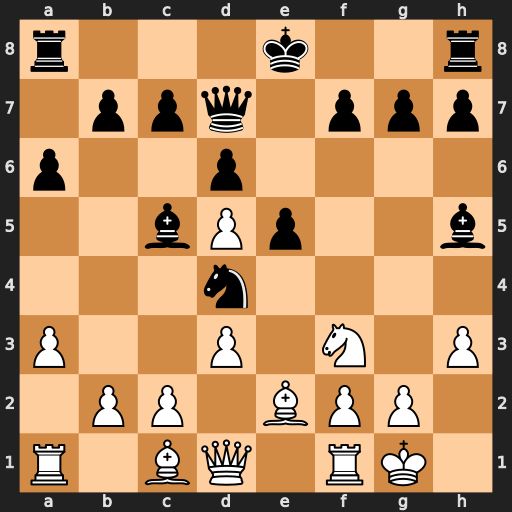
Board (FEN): r3k2r/1ppq1ppp/p2p4/2bPp2b/3n4/P2P1N1P/1PP1BPP1/R1BQ1RK1
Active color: w
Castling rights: kq
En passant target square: -
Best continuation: Nxd4 Bxe2 Nxe2